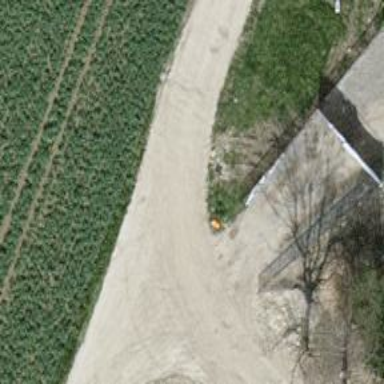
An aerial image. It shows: Aerial orange marker.